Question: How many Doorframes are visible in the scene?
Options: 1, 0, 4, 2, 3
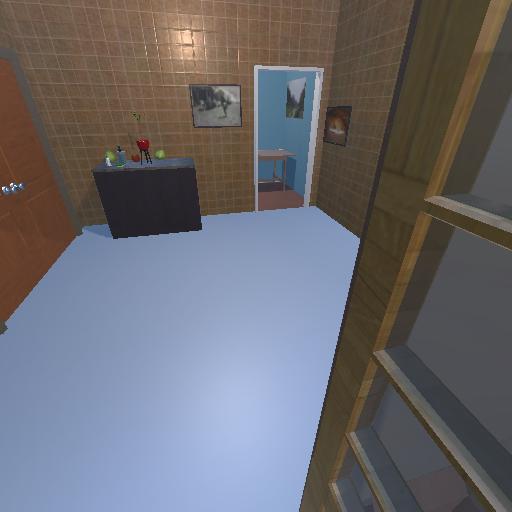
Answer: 1